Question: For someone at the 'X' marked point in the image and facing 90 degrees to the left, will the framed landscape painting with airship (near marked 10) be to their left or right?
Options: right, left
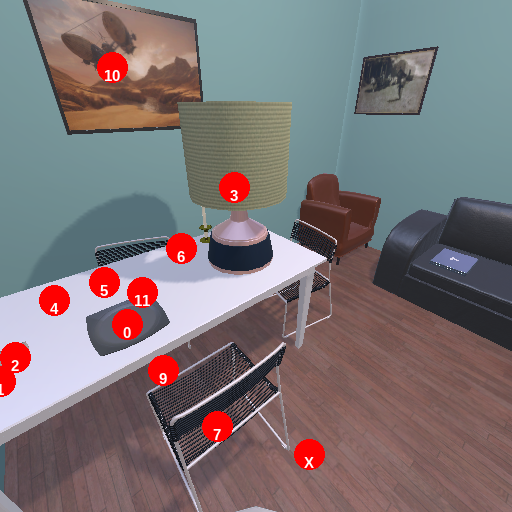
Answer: right